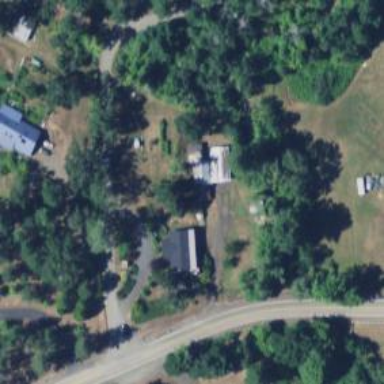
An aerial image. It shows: Driveway leading to service road.